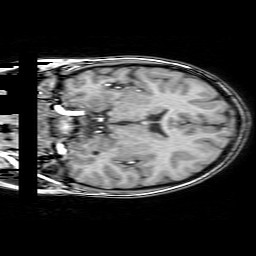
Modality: T1w
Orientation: coronal
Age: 10
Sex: female
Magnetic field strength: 3 T